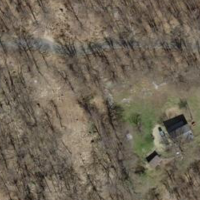
EUNIS habitat code: 41
Species observed at this site:
Podarcis muralis